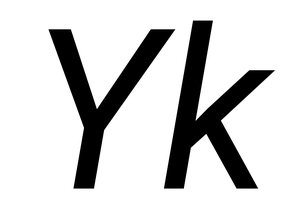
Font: Roboto-Italic_Italic